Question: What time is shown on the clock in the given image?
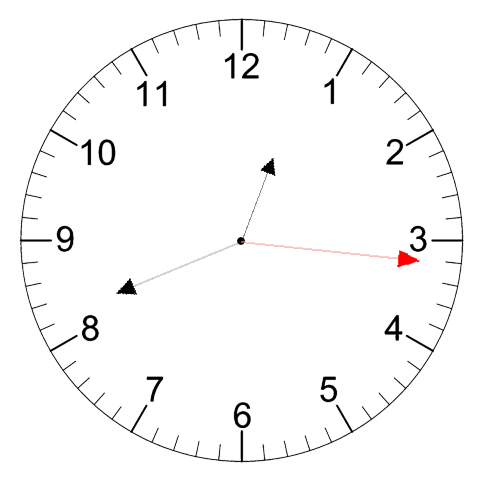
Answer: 12:41:16